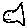
Label: fish